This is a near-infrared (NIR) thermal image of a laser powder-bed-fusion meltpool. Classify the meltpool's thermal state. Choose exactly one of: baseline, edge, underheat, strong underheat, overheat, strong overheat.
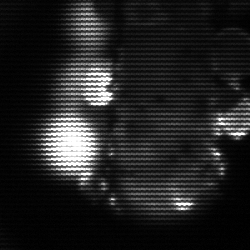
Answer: strong underheat